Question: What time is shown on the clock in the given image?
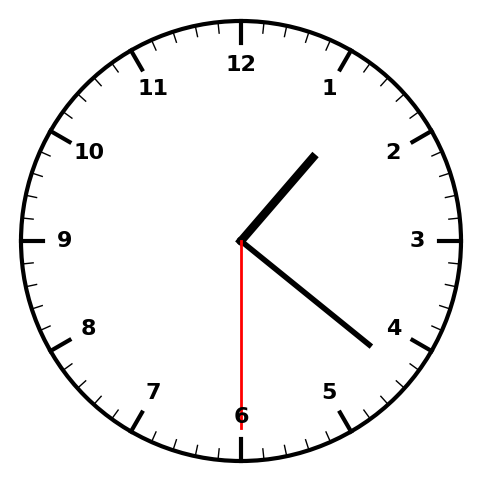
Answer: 01:21:30